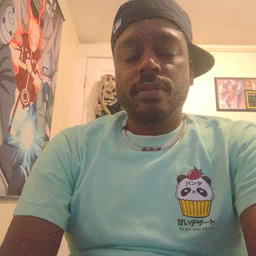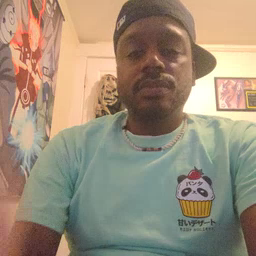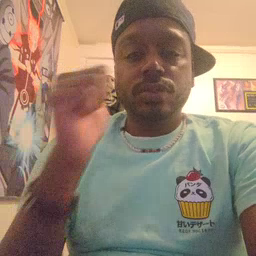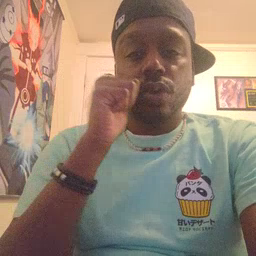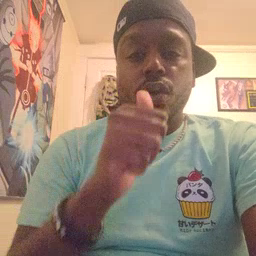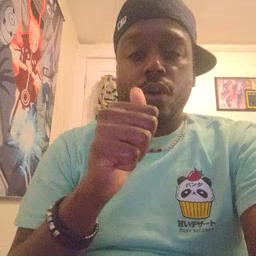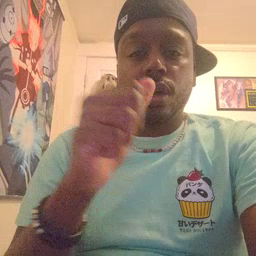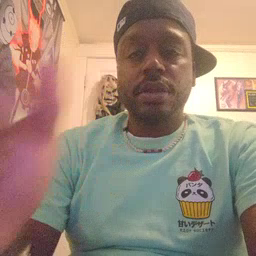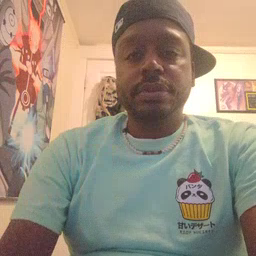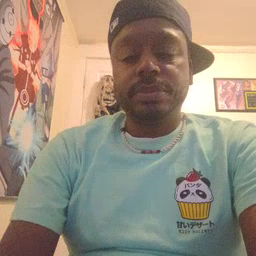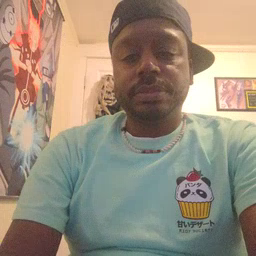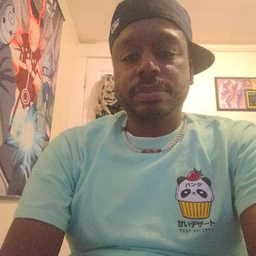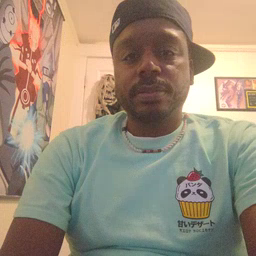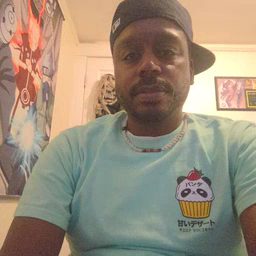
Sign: girl